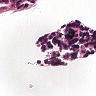
Metastatic tissue present: no